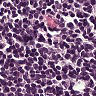
Metastatic tissue present: no